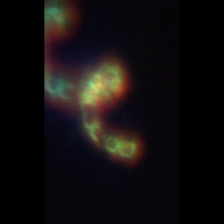
Taxon: Chaetoceros
Group: Diatoms